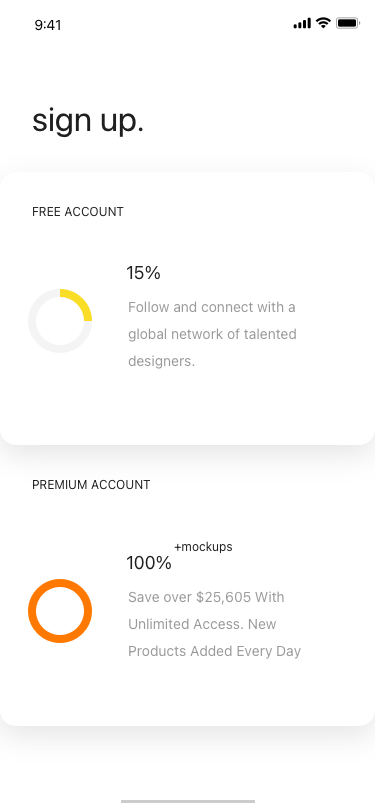
Text in this UI design:
sign up.
premium account
Save over $25,605 With Unlimited Access. New Products Added Every Day
100%
+mockups
Follow and connect with a global network of talented designers.
free account
15%